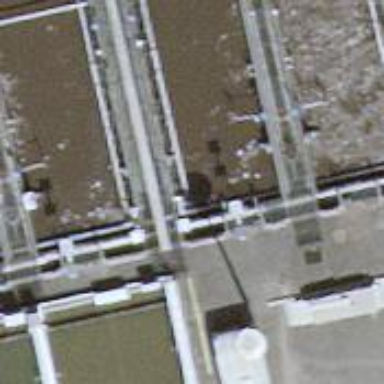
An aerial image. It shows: Image of wastewater.